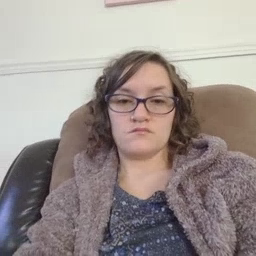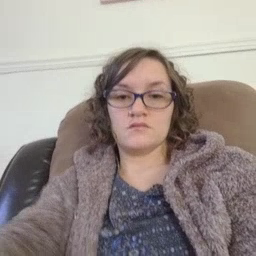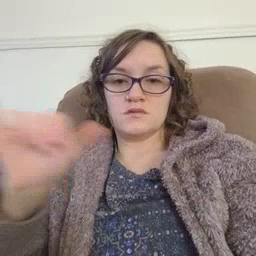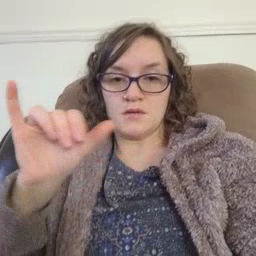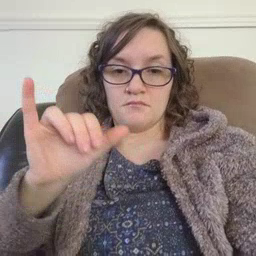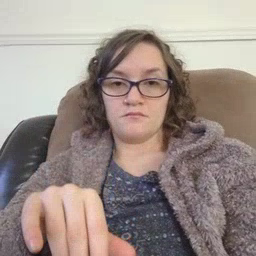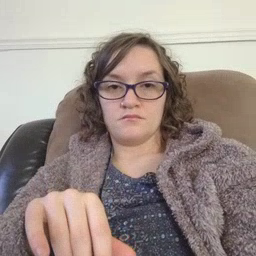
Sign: same